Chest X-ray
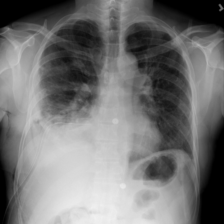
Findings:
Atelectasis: negative
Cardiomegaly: negative
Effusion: negative
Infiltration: positive
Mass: negative
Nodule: negative
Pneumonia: negative
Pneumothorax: negative
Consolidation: negative
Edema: negative
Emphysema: negative
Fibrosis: negative
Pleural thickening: negative
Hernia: negative